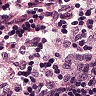
Metastatic tissue present: no